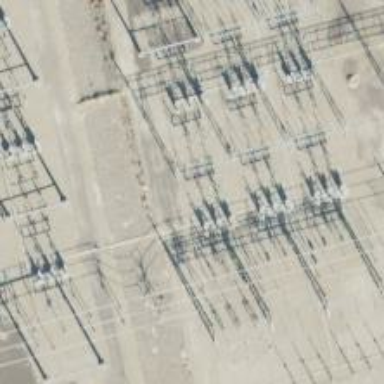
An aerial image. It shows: Switch for power supply.